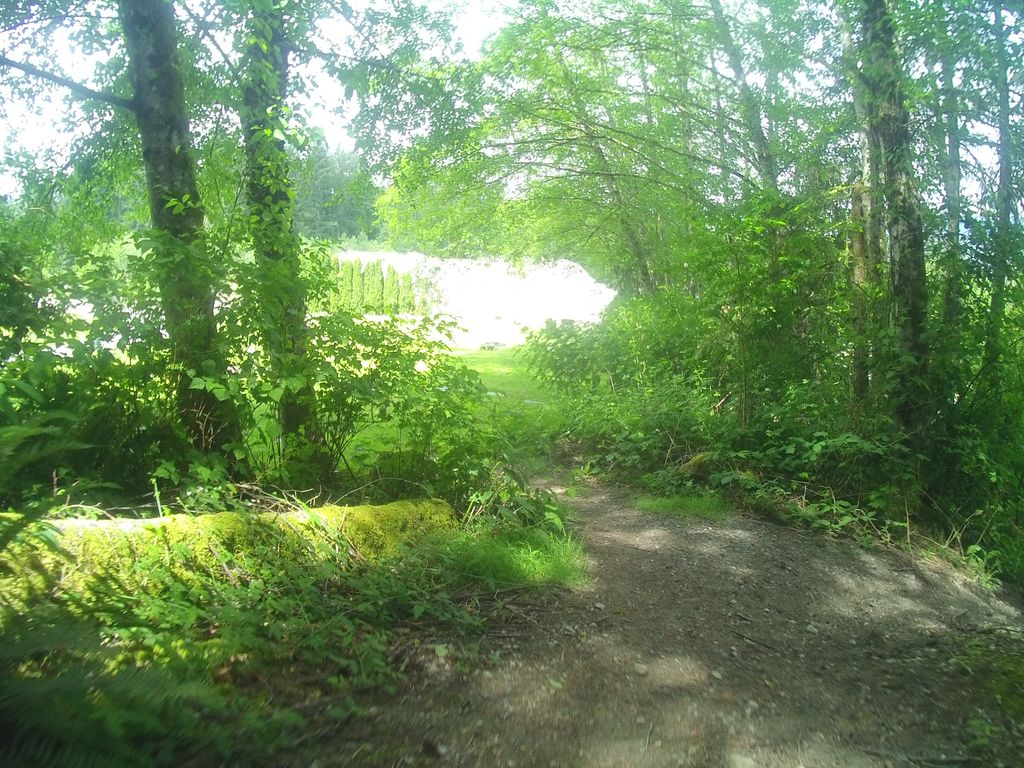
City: vancouver